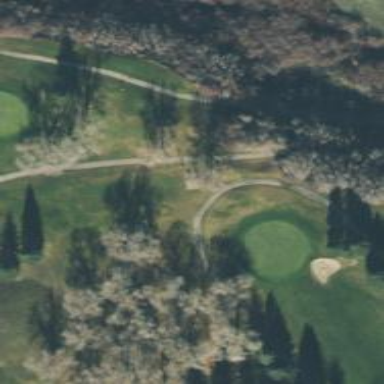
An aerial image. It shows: Service road used as golf cart path.